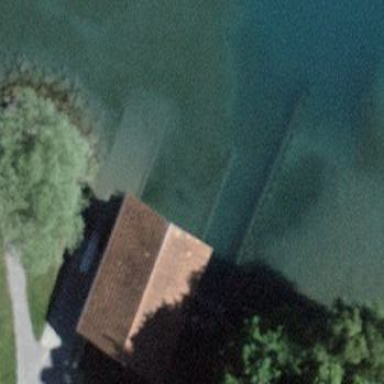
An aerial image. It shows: Cabin.